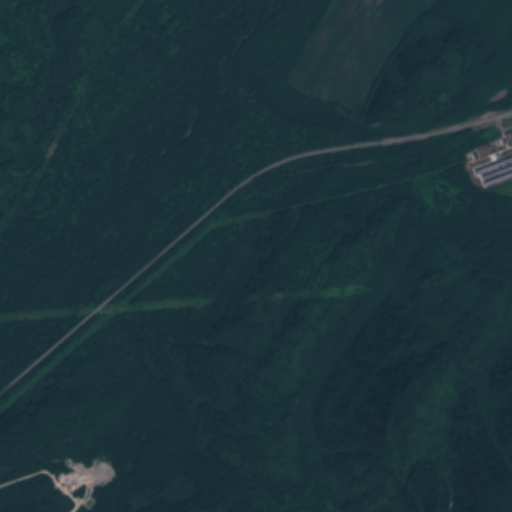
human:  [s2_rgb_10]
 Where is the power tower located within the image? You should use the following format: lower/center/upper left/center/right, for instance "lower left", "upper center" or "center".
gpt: The power tower is located in the center right of the image.
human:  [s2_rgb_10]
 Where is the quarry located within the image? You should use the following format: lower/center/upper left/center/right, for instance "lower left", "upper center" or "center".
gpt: The quarry is located in the lower left of the image.
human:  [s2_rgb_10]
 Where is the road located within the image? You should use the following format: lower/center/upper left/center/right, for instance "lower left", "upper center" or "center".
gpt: There is no road in the image.